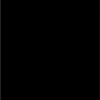
Label: dusty